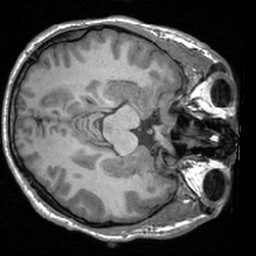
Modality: T1w
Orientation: axial
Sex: male
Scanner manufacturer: siemens
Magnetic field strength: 3 T
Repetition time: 1.9 s
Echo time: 0.00226 s